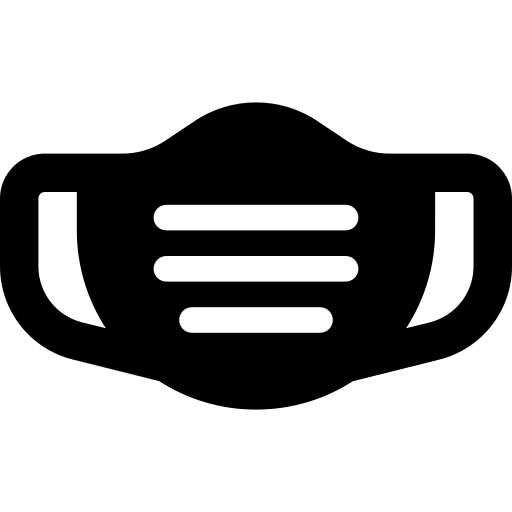
Tags: icon, FontAwesome, fa-icon, solid, mask, face